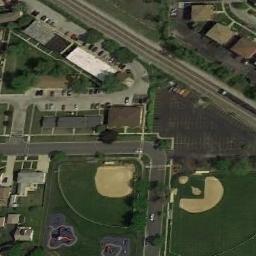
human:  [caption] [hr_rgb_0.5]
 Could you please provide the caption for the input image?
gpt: There are two baseball diamonds on both side of a road next to many buildings .

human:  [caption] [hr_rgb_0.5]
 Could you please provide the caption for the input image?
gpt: There are two baseball diamonds in the grass in the south of the houses and roads .

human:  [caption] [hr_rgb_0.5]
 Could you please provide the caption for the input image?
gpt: Two adjacent baseball diamonds next to a parking lot and some buildings beside .

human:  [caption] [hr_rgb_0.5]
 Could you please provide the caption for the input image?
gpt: There is a muddy path by the baseball field .

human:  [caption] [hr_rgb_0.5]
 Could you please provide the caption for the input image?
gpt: Many buildings are next to  the two baseball diamonds .